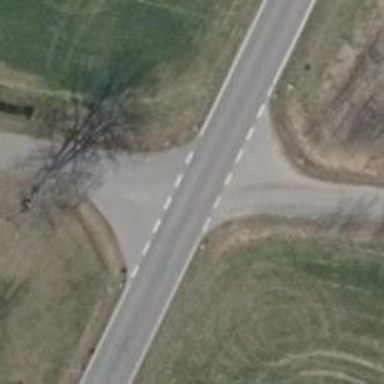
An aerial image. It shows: Smoothly paved residential road.